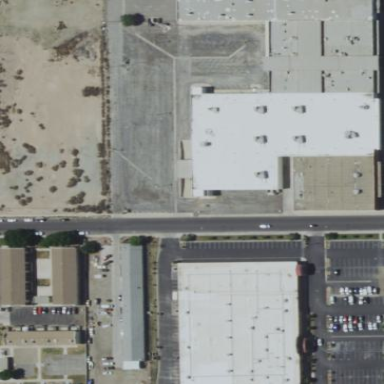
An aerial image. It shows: Commercial building.